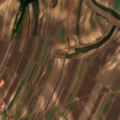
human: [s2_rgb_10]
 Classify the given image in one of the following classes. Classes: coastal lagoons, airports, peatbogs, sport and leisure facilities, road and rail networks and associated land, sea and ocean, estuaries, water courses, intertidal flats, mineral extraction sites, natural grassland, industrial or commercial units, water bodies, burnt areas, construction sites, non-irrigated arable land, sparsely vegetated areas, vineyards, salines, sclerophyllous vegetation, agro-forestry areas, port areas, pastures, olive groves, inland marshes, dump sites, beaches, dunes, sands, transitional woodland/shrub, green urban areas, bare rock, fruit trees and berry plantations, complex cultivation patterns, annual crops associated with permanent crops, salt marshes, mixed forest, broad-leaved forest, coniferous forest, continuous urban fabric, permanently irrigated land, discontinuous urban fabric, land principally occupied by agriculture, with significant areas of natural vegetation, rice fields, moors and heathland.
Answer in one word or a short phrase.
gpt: discontinuous urban fabric, non-irrigated arable land, complex cultivation patterns, land principally occupied by agriculture, with significant areas of natural vegetation